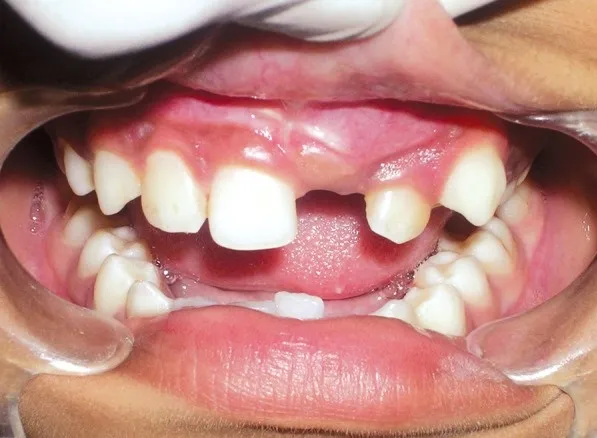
Intraoral view of the patient showing unerupted left maxillary permanent central incisor with a slight bulge.
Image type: medical_photograph (oral_photograph)